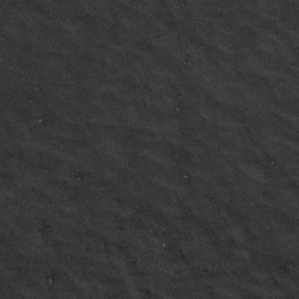
Label: frost